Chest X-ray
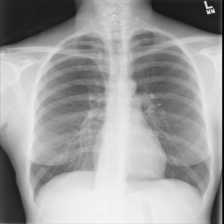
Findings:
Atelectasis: negative
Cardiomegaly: negative
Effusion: negative
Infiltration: negative
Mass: negative
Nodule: negative
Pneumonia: negative
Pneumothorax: negative
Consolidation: negative
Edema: negative
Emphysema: negative
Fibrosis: negative
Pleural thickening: negative
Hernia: negative